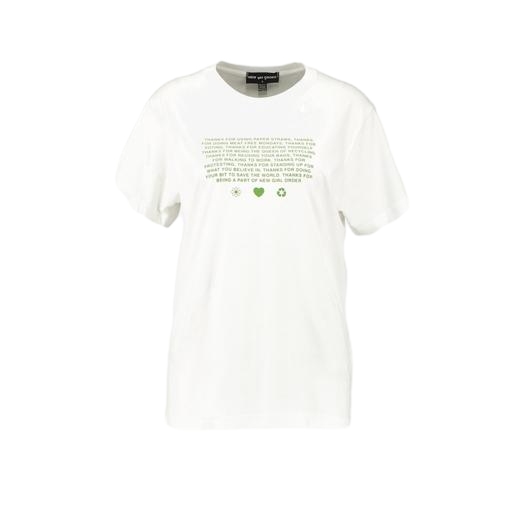
green motivation tee, white message t-shirt, green women's t-shirt, white background